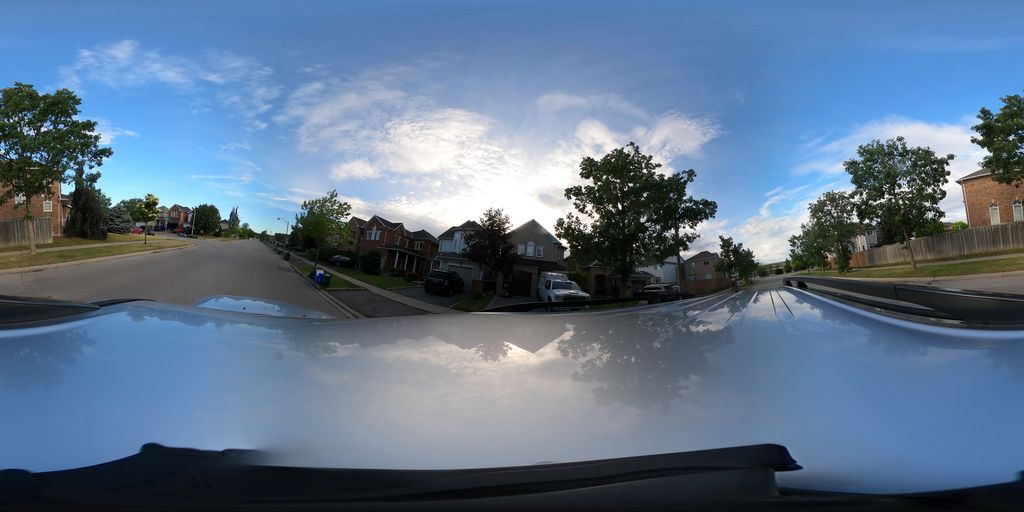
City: toronto